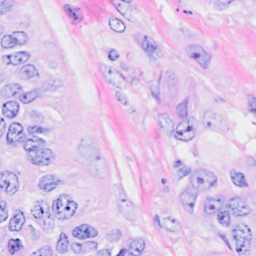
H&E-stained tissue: Breast